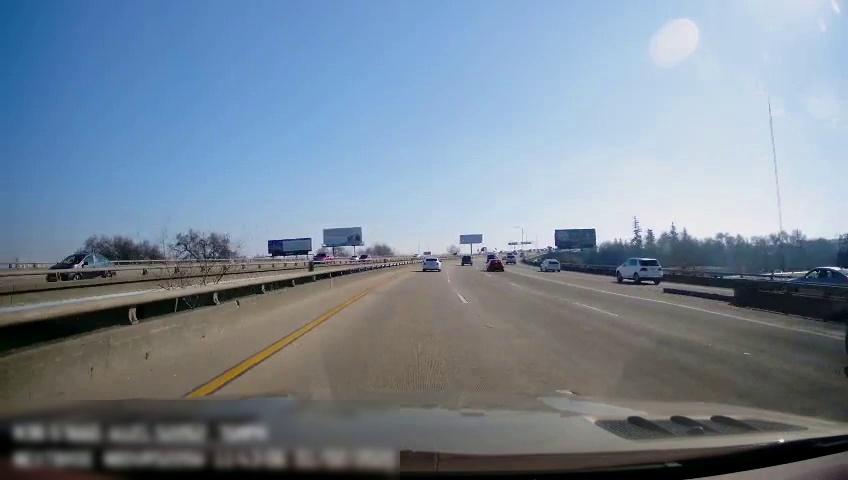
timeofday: Day
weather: Sunny
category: Drivable Space
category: Vehicles | Car
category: Vehicles | SUV
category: Vehicles | Car
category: Drivable Space
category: Vehicles | Car
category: Vehicles | Car
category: Vehicles | Truck
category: Vehicles | Truck
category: Vehicles | Truck
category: Vehicles | Car
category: Vehicles | SUV
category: Vehicles | Car
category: Lanes | Current Lane
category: Lanes | Current Lane
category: Lanes | Current Lane
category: Lanes | Alternate Lane
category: Traffic | Signs
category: Traffic | Signs